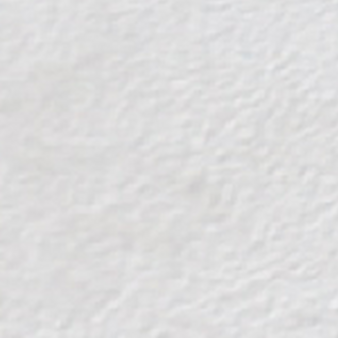
Label: other